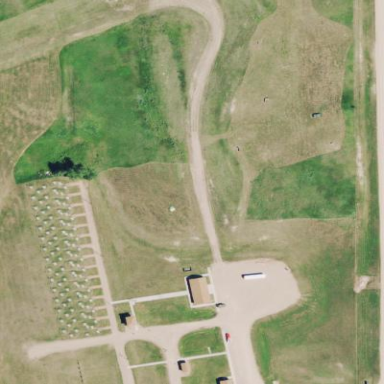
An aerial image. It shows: Shooting range on leisure land pitch.